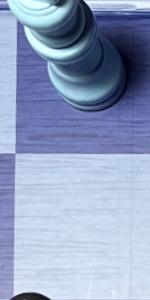
Label: Empty